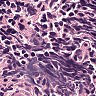
Metastatic tissue present: no